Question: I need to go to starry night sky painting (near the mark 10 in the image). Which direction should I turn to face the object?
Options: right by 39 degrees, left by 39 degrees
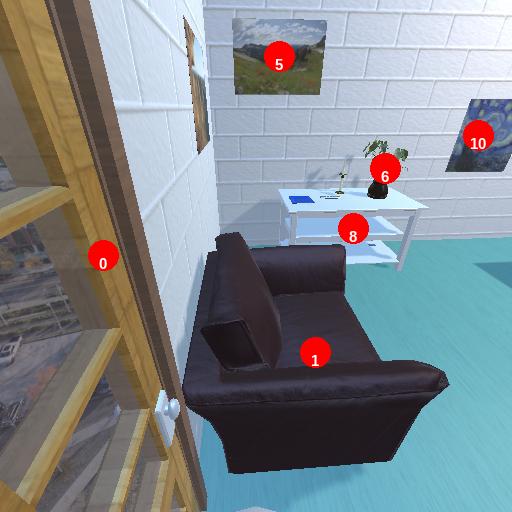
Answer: right by 39 degrees